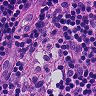
Metastatic tissue present: no